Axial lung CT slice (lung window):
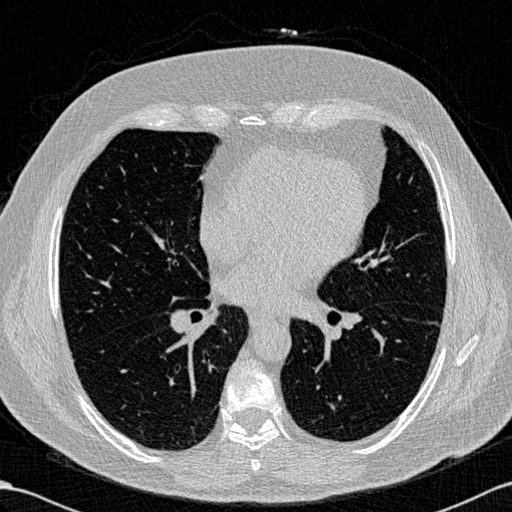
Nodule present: no